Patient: sex M, age 48
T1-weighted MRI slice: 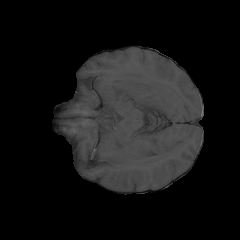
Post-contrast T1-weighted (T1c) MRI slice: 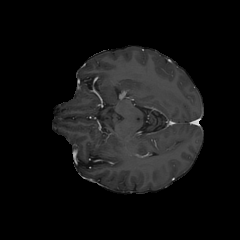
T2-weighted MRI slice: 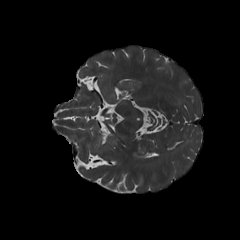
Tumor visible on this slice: no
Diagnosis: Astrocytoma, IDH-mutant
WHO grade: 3